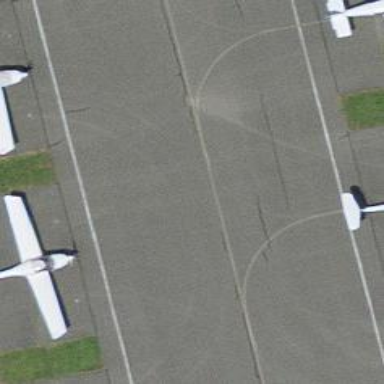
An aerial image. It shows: Image of taxiway at airport.